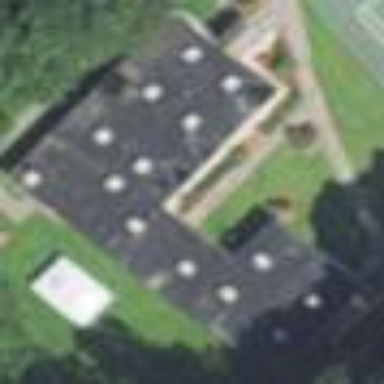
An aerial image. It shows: Kindergarten building.